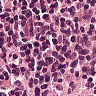
Metastatic tissue present: no